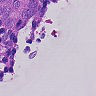
Metastatic tissue present: yes